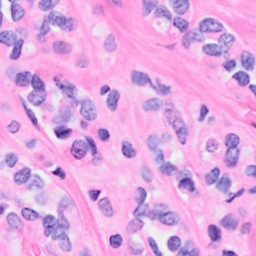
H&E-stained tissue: Breast